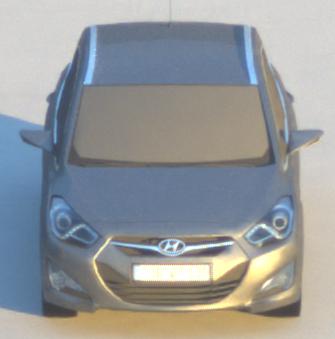
Make: Hyundai
Model: i40 Kombi 1.6 GDI
Detailed model: i40 (VF) Kombi
Model produced from: 2012/08
Model produced until: 2013/09
Doors: 5
Color: gray
Road condition: dry road
Daytime: sunrise or sunset
Contrast: medium contrast